Field crop: maize
Growth stage: 1
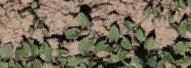
Species: convolvulus